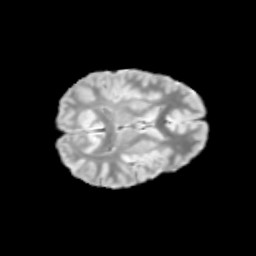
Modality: T2w
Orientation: axial
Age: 9
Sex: male
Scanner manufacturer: siemens
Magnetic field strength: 3 T
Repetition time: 3.8 s
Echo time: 0.07 s